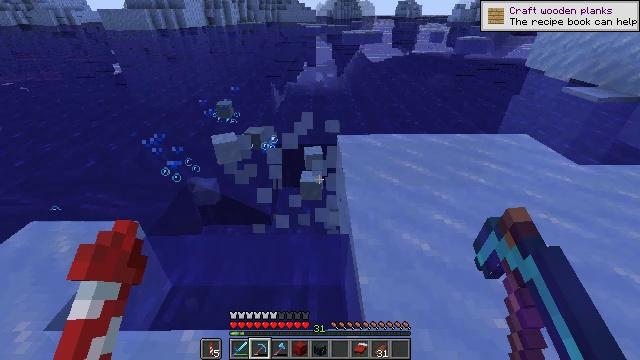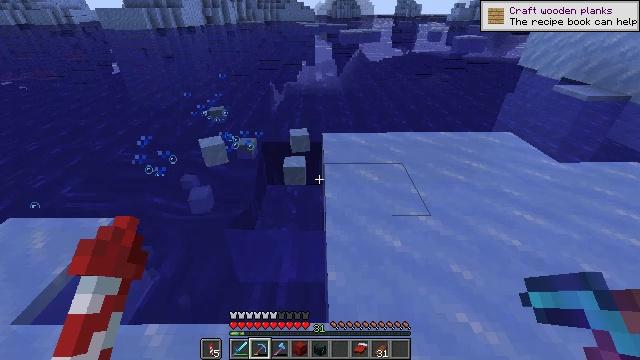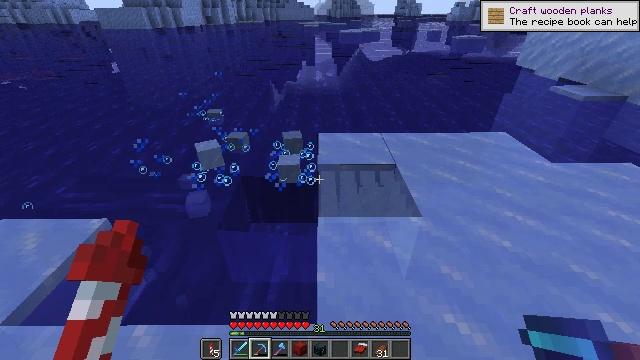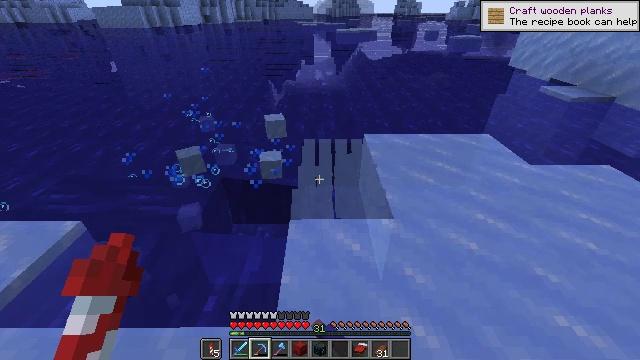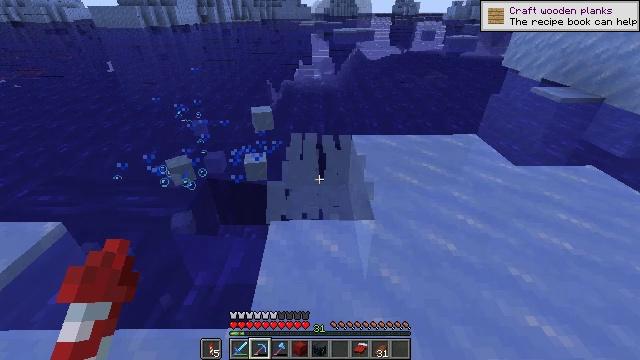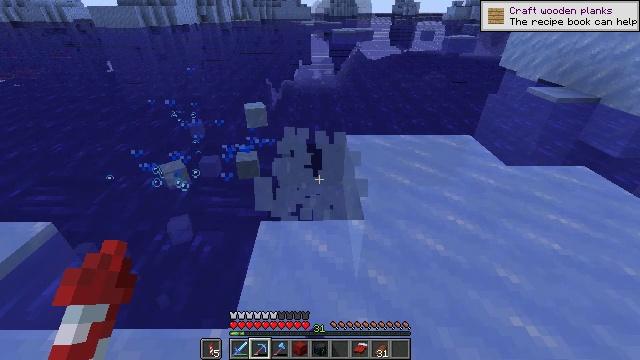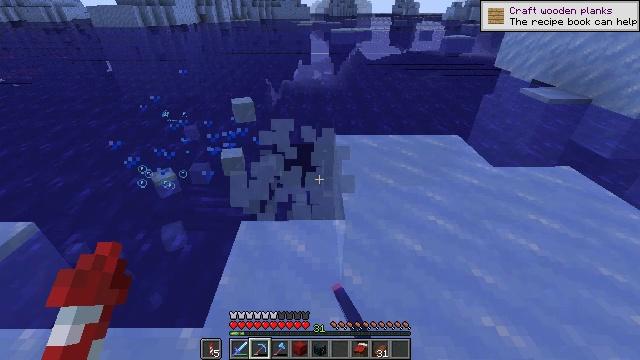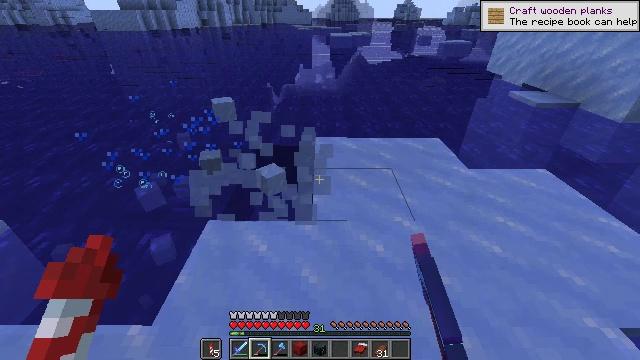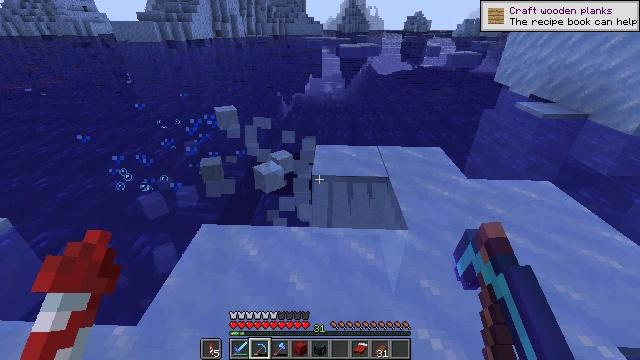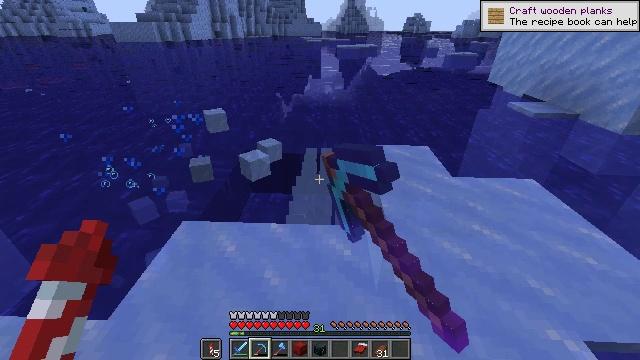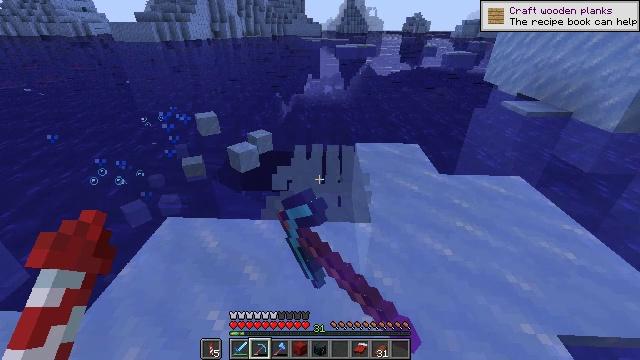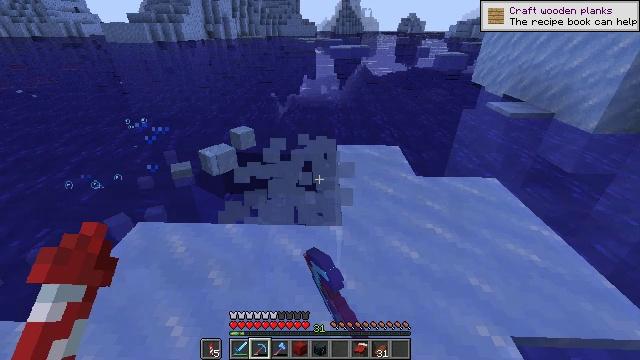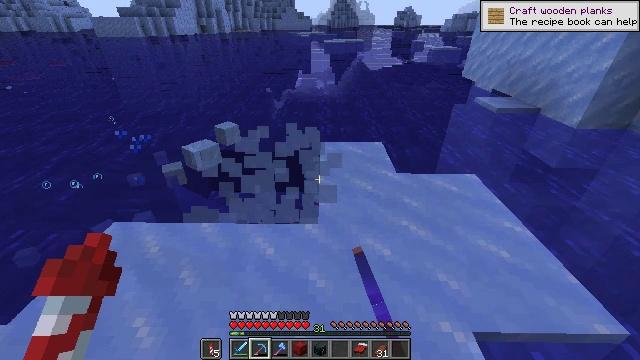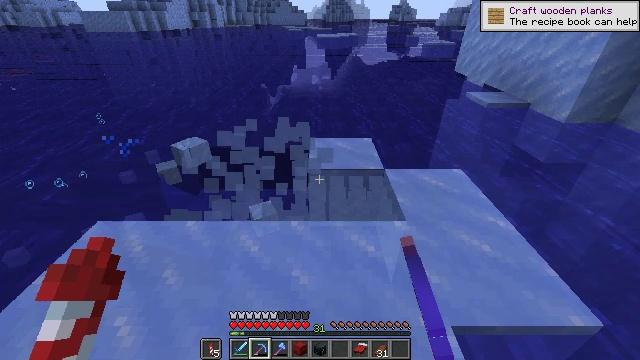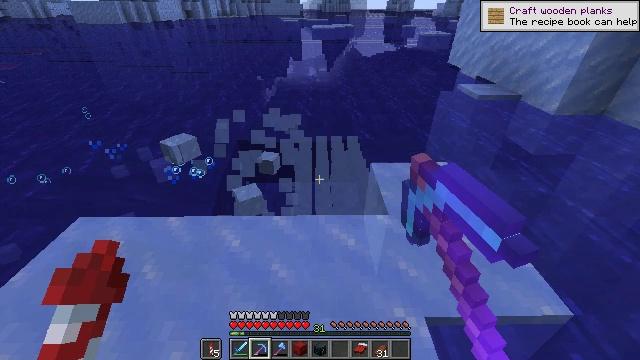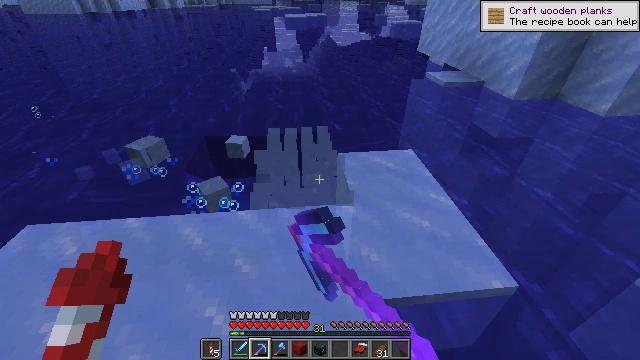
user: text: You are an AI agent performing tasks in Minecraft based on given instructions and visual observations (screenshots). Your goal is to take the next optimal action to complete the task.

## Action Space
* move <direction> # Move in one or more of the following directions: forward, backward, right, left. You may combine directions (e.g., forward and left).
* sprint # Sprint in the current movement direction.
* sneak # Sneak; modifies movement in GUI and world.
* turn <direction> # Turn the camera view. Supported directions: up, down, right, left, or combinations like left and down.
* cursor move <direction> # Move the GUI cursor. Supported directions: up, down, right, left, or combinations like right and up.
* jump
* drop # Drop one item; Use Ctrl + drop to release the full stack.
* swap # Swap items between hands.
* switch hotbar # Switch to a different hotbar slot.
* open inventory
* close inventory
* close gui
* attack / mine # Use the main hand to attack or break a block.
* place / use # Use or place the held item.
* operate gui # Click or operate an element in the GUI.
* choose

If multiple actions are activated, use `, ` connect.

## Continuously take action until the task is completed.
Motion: motion action
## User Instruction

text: Harvest the ice from frozen areas.
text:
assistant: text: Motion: move right, attack / mine
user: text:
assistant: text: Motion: move right, attack / mine
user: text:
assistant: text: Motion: move right, attack / mine
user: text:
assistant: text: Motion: move right, attack / mine
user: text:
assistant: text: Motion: move right, attack / mine
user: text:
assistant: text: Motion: move right, attack / mine
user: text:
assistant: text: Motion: move right, attack / mine
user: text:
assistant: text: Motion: move right, turn left and up, attack / mine
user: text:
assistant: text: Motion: move right, attack / mine
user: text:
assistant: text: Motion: move right, attack / mine
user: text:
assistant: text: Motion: move right, attack / mine
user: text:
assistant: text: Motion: move right, attack / mine
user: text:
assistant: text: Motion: move right, attack / mine
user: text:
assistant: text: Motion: move back and move right, turn down, attack / mine
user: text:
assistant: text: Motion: move back and move right, turn right and down, attack / mine
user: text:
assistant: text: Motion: move back and move left, turn right and down, attack / mine
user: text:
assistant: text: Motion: move back and move left, turn right and down, attack / mine
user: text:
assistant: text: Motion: move back and move left, turn right and down, attack / mine
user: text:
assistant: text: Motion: move back and move left, attack / mine
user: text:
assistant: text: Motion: move back and move left, attack / mine
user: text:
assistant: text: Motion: move back and move left, attack / mine
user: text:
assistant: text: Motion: move back and move left, turn right and up, attack / mine
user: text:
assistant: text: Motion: move back, turn right and up, attack / mine
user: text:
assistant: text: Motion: move back, attack / mine
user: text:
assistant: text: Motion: move back and move left, turn left and down, attack / mine
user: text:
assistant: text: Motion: move back and move left, turn left and down, attack / mine
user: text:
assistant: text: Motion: move back and move left, turn left and down, attack / mine
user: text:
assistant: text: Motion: move back and move left, attack / mine
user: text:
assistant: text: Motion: move left, turn left and down, attack / mine
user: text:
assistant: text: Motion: move left, turn left, attack / mine